Question: I have this error in my logcat when imported appcompat v7 from " sdk/extras/android/ "
> Platform L is a preview and requires application manifest to set
minSdkVersion to 'L'

and the manifest is like
'''
<?xml version="1.0" encoding="utf-8"?>
<!-- Copyright (C) 2012 The Android Open Source Project
Licensed under the Apache License, Version 2.0 (the "License");
you may not use this file except in compliance with the License.
You may obtain a copy of the License at
http://www.apache.org/licenses/LICENSE-2.0
Unless required by applicable law or agreed to in writing, software
distributed under the License is distributed on an "AS IS" BASIS,
WITHOUT WARRANTIES OR CONDITIONS OF ANY KIND, either express or implied.
See the License for the specific language governing permissions and
limitations under the License.
-->
<manifest xmlns:android="http://schemas.android.com/apk/res/android"
package="android.support.v7.appcompat">
<uses-sdk android:minSdkVersion="7"/>
<application />
</manifest>
'''
how can i resolve this error?
> or how can i import it with android 4.2.2 in the package
explorer,which now it is showing andoid L(Preview)
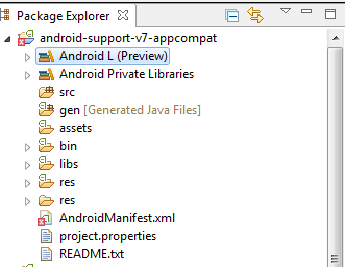
Answer: In projects Properties -> Android You have to choose other than Android-L,
In example Android 4.4W, because they have the same API number - API-20